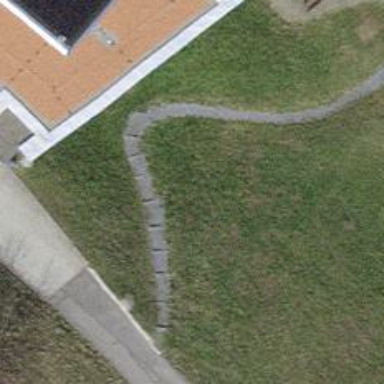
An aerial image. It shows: Gravel path with steps.